五年级 · 立体几何学
我们学习长方体表面积时, 知道了长方体的表面积 $=（$ 长 $\times$ 宽 + 长 $\times$ 高 + 宽 $\times$ 高 $) \times 2$, 在学习中小明发现了：长方体的侧面积 $=$ 底面周长 $\times$ 高, 你觉得他的发现正确吗？如果正确, 请你结合下面的长方体和它的展开图, 试着用文字或举例计算等方法说明理由。

a

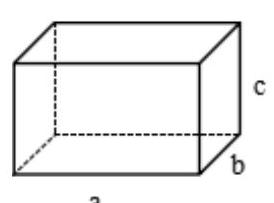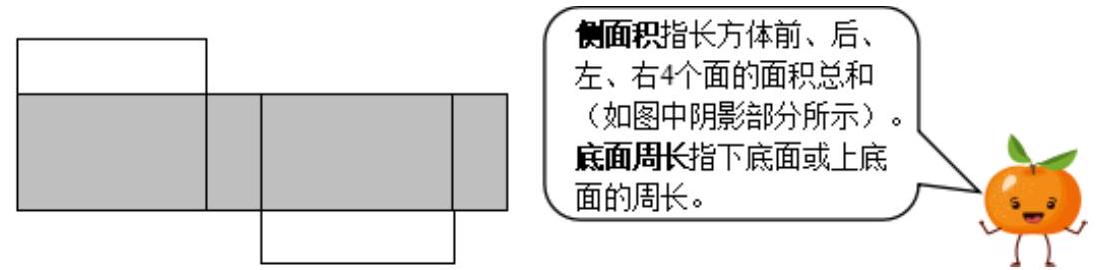
答案: 解见详解

【分析】从图上可得：阴影部分的面积就是长方体的侧面积, 长方体的侧面是一个长方形, 它的长等于长方体的底面周长, 宽等于长方体的高, 根据长方形的面积 $=$ 长 $\times$ 宽, 则长方体的侧面积 $=$ 底面周长 $\times$ 高。据此即可得出小明的发现是正确的。

【详解】答：小明的发现正确。长方体的侧面是一个长方形, 它的长等于长方体的底面周长, 宽等于长方体的高, 根据长方形的面积 $=$ 长 $\times$ 宽, 所以长方体的侧面积 $=$ 底面周长 $\times$ 高。

【点睛】由于长方体的展开图可知, 它的侧面是一个长方形, 再根据长方形的面积公式, 推导出长方体的侧面积公式。